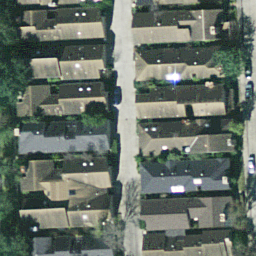
Label: residential